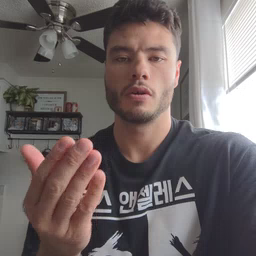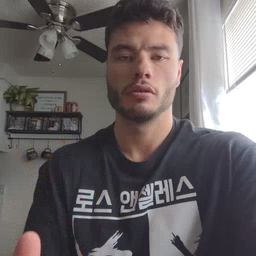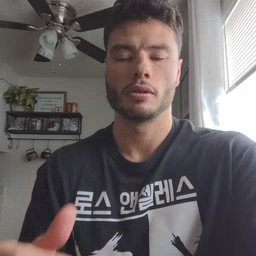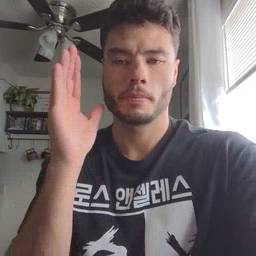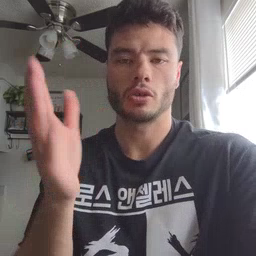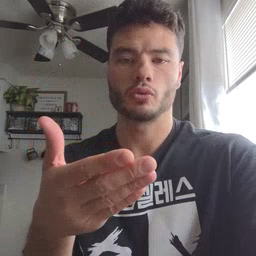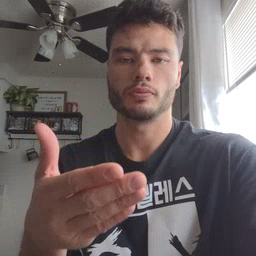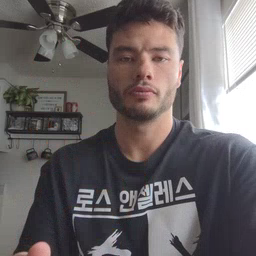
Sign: bedroom